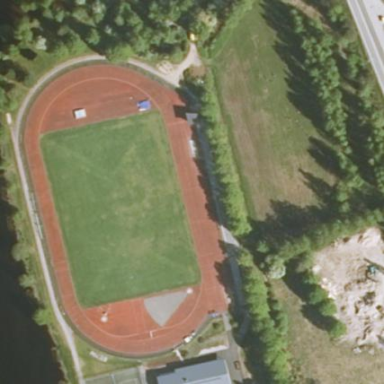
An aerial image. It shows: Soccer pitch for leisure land activities.